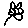
Label: flower